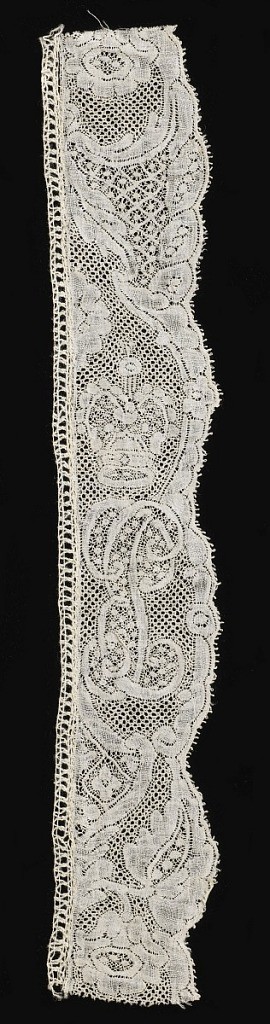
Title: Border
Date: late 17th–early 18th century
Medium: linen Technique: bobbin lace, Binche style with Binche ground
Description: Binche-style border showing garland enclosing a crown and the initials "E.P."